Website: apple
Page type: address-validator
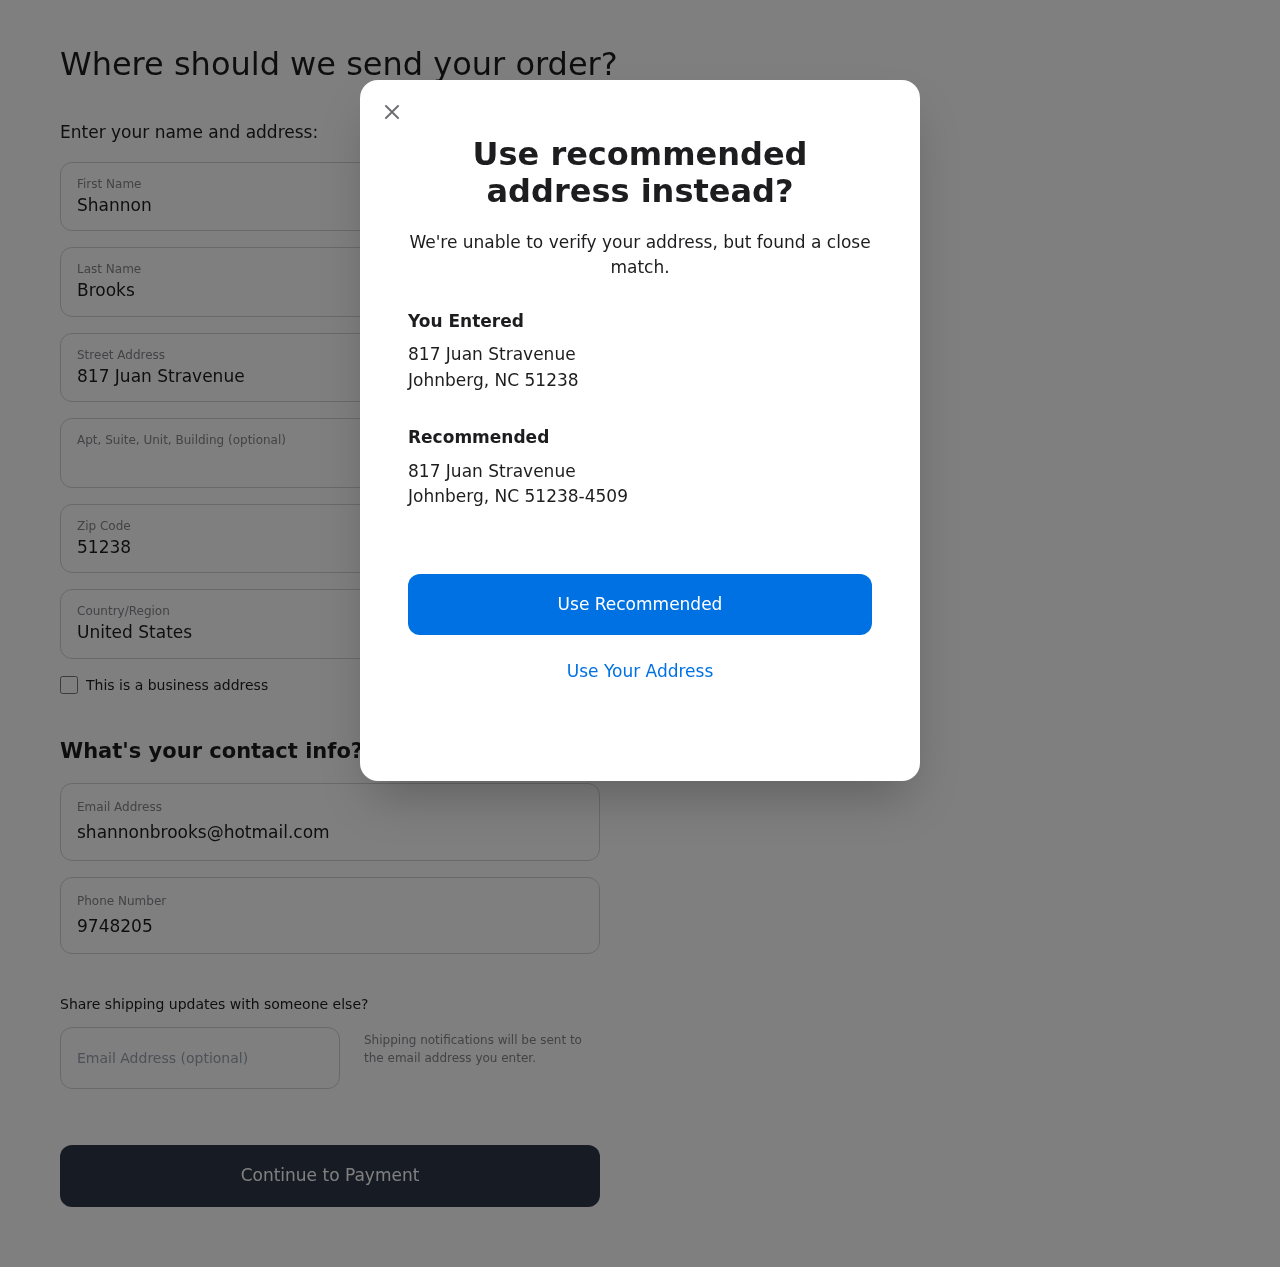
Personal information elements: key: PII_CITY
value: Johnberg
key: PII_COUNTRY
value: United States
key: PII_EMAIL
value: shannonbrooks@hotmail.com
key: PII_FIRSTNAME
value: Shannon
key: PII_GIFT_EMAIL
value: joshuaarmstrong@hotmail.com
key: PII_LASTNAME
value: Brooks
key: PII_PHONE
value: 9748205790
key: PII_POSTCODE
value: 51238
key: PII_POSTCODE_FULL
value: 51238-4509
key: PII_STATE_ABBR
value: NC
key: PII_STREET
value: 817 Juan Stravenue
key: PII_CITY2
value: Johnberg
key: PII_STATE_ABBR2
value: NC